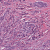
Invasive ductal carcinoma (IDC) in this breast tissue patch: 1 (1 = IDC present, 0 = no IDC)